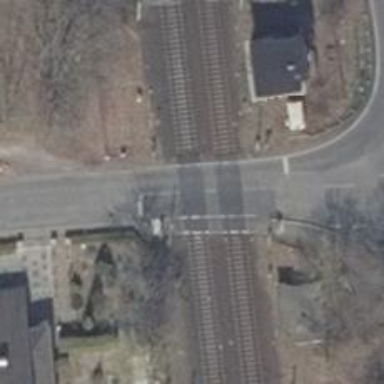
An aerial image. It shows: Full barrier level crossing on railway.